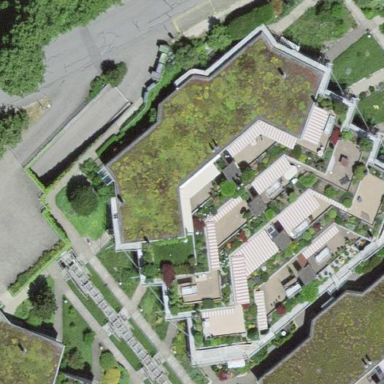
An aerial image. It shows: Terrace building.